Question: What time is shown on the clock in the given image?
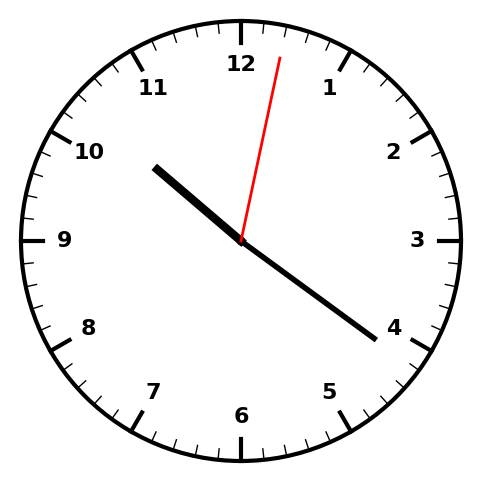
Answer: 10:21:02